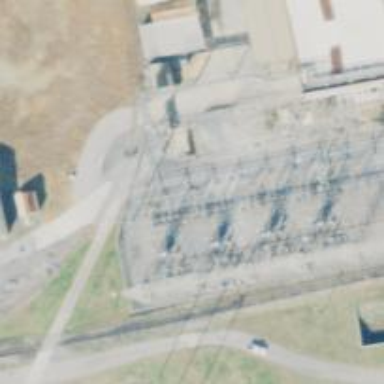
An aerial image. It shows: Switch used for power control.